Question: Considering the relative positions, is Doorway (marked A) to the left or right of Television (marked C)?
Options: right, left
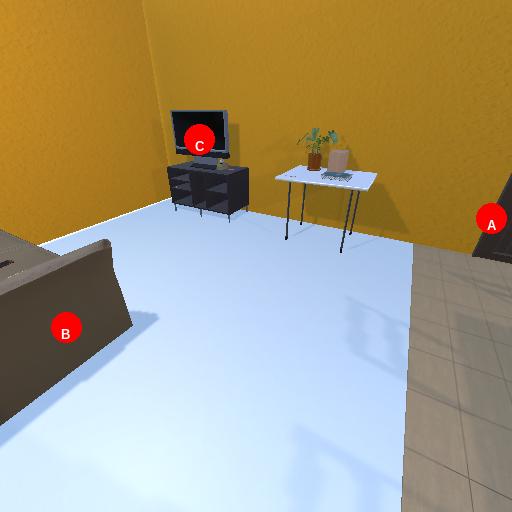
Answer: right